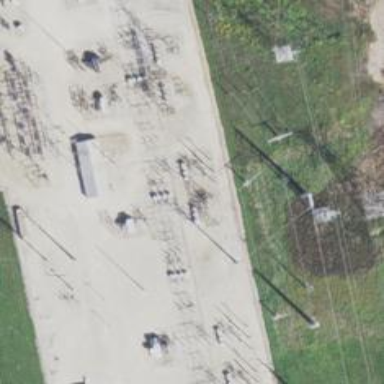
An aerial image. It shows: Switch for power supply.